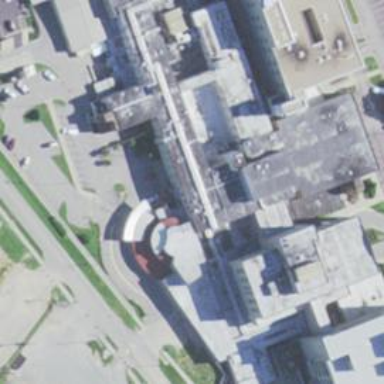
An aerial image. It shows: Hospital building.